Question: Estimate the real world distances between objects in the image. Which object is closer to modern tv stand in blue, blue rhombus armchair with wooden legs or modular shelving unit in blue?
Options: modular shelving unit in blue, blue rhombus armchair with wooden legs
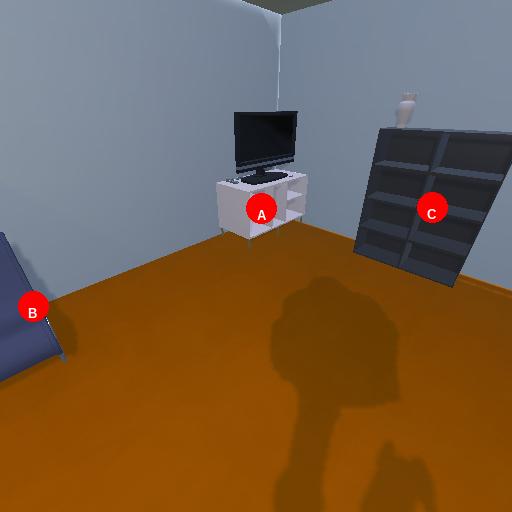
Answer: modular shelving unit in blue